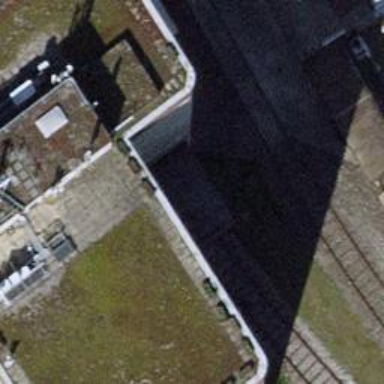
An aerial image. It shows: Single rail spur service tunnel with building passage for the tracks.